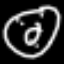
Label: donut